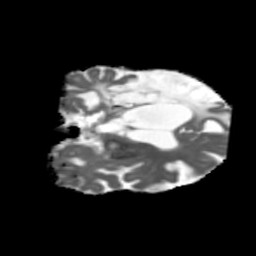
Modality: MD
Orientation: coronal
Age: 71
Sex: female
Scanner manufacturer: siemens
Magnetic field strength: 3 T
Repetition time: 5.47 s
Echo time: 0.0854 s